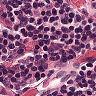
Metastatic tissue present: no